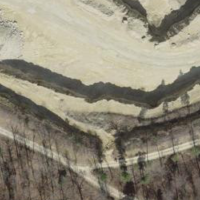
EUNIS habitat code: 56
Species observed at this site:
Tussilago farfara